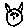
Label: cat